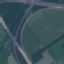
Land use / land cover class: Highway